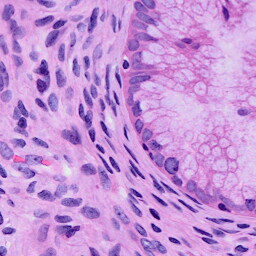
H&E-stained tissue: Cervix